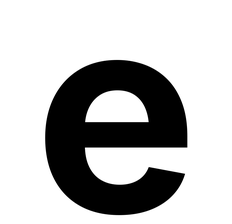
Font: Inter_Bold